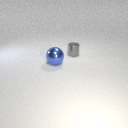
small gray metal cylinder behind large blue metal sphere